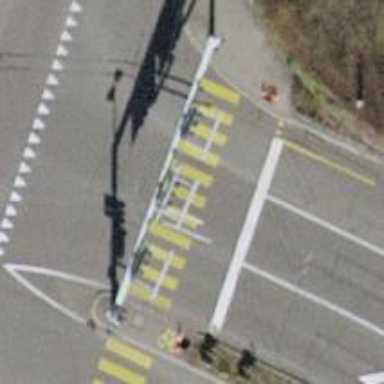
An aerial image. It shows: Road crossing with traffic signals.